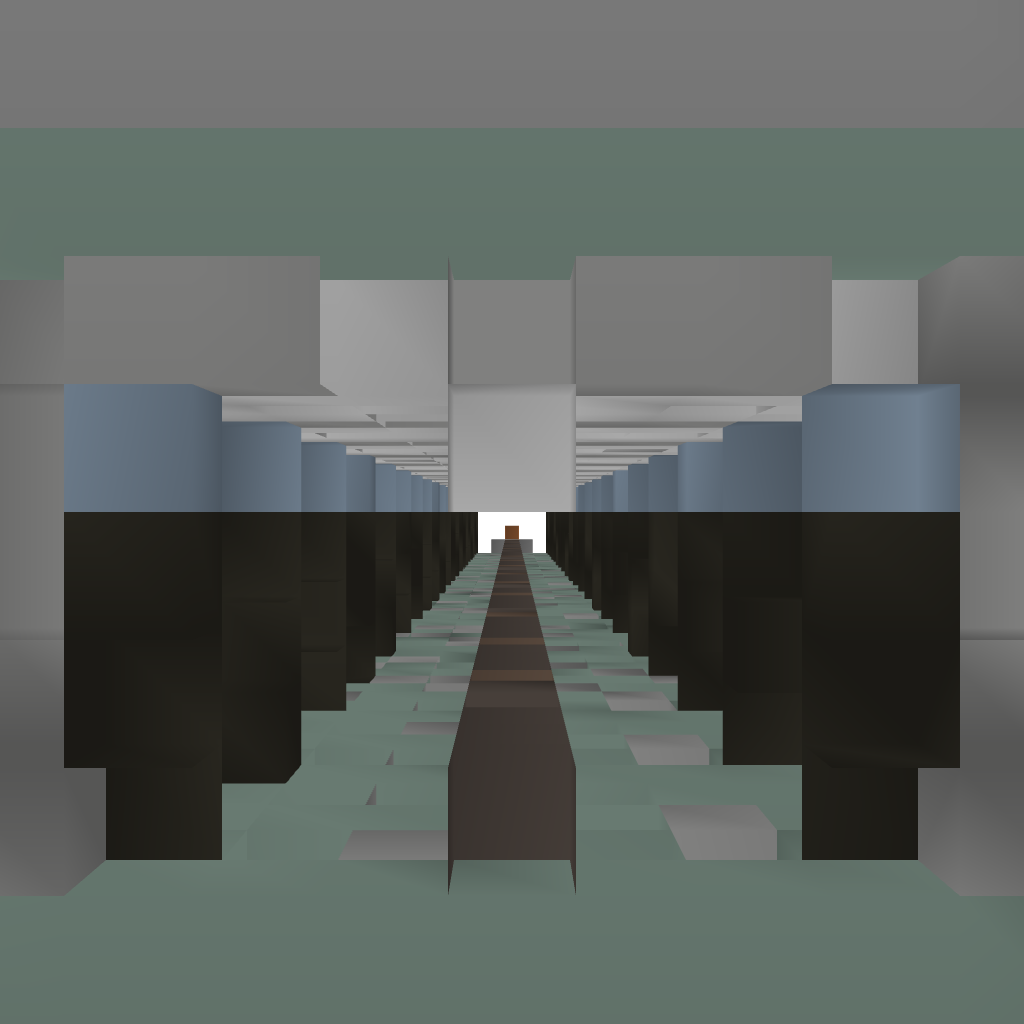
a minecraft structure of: Old Mineshaft